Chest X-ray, PA view. Patient: 48 years old, sex M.
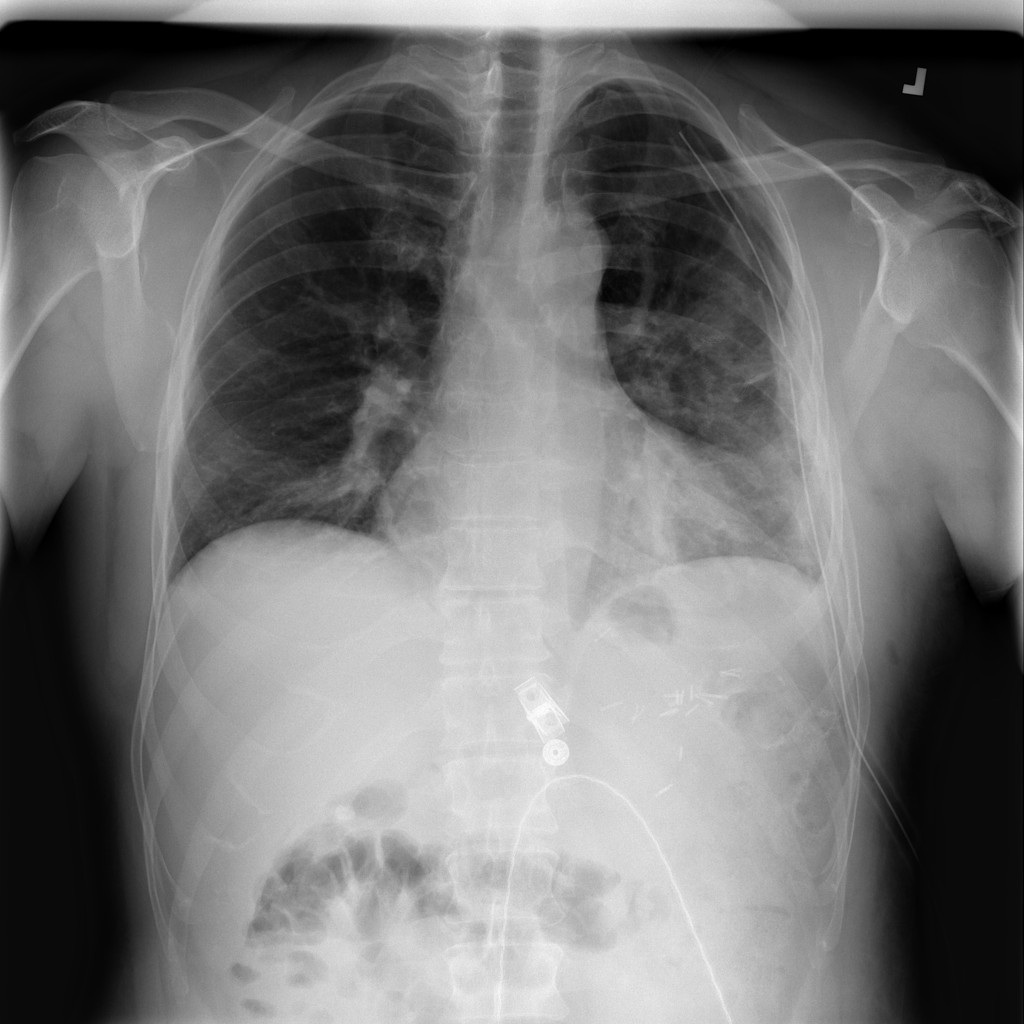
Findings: Infiltration